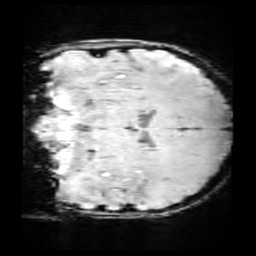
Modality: SWI
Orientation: coronal
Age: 9
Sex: male
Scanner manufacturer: siemens
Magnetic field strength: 3 T
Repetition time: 0.027 s
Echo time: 0.02 s